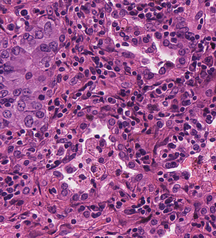
Tumor epithelial tissue: yes
Tumor-associated stroma tissue: yes
Normal tissue: no